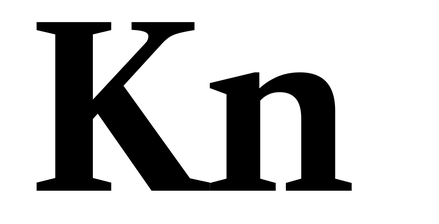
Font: LibreCaslonText_Bold